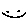
Label: smiley face